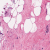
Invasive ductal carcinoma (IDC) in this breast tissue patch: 0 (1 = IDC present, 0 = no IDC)